Here is the wavelet time-frequency representation (scalogram) of a rolling-element bearing's vibration measurement. Determine the bearing's health state. Answer with exactly one of: normal, inner_race, outer_race, ball.
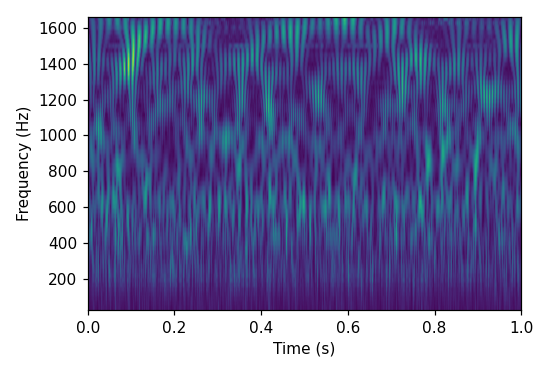
Answer: outer_race